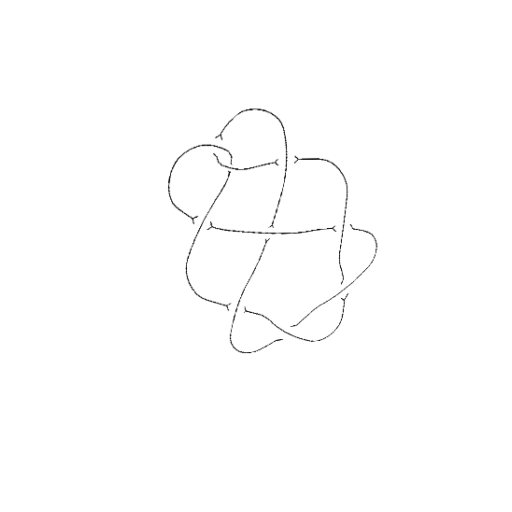
Crossing number: 9